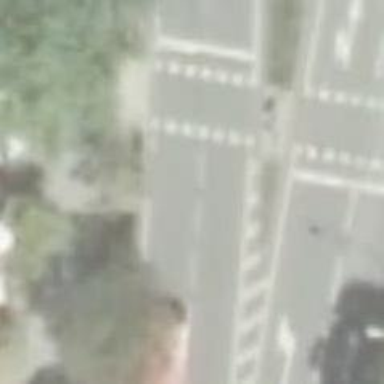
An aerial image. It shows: Crossing for cyclists.